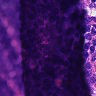
Metastatic tissue present: no